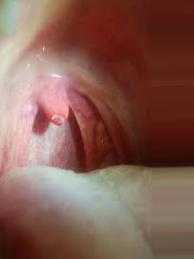
Condition: Mouth Ulcer